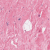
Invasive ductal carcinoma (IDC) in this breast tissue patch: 0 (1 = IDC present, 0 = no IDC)